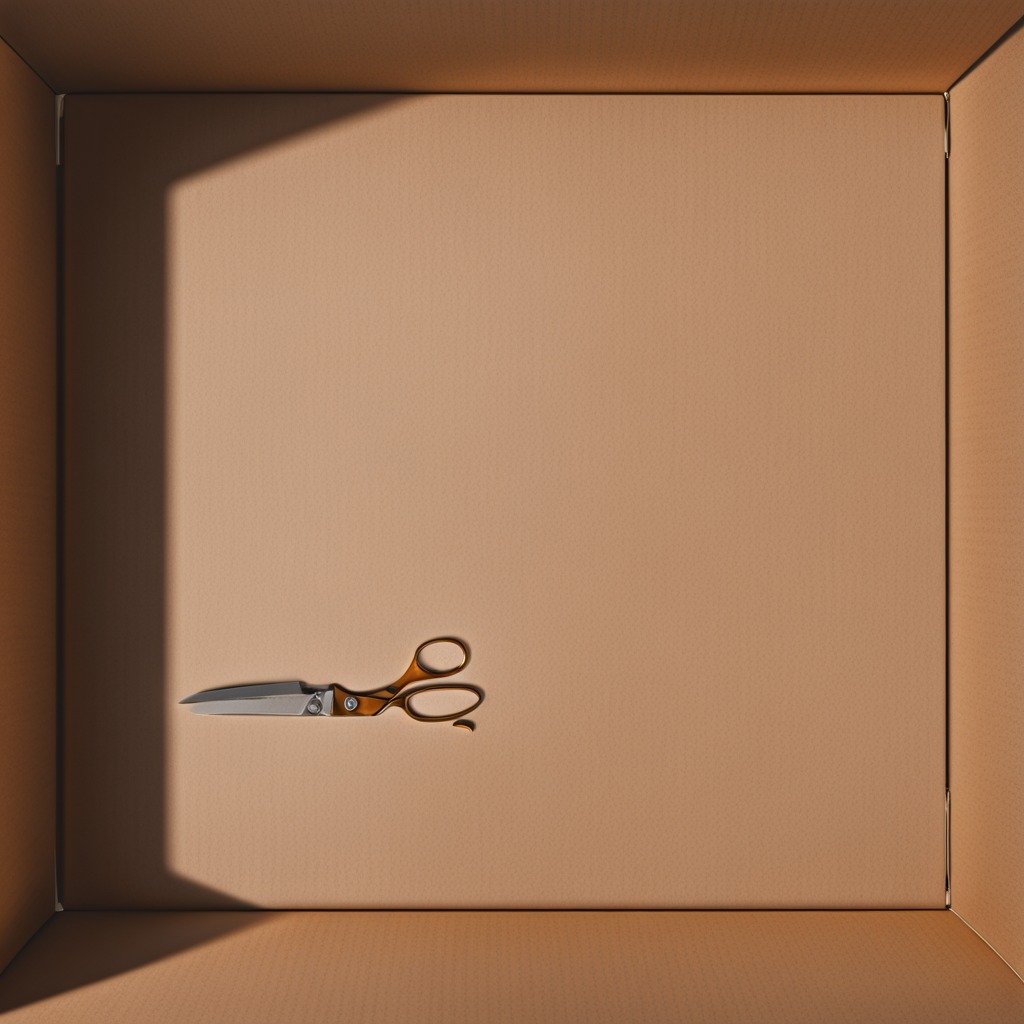
A scissor lies on the clean dry cardboard box surface in an outdoor workshop during daytime bright natural light soft shadows slightly creased but